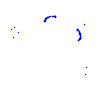
Particle: proton